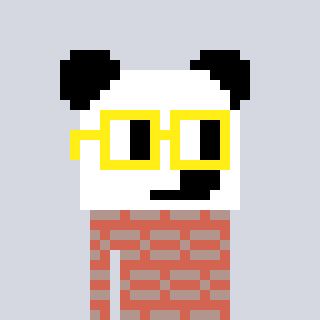
a pixel art character with square yellow glasses, a panda-shaped head and a peachy-colored body on a cool background